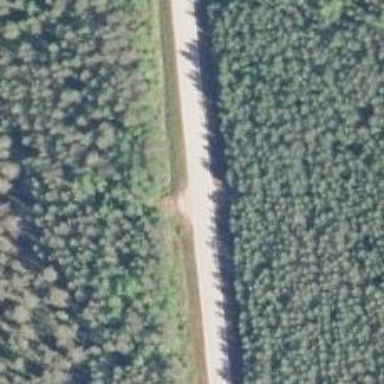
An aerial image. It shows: Tertiary road.